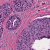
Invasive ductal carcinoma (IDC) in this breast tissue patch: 0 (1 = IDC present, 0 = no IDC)